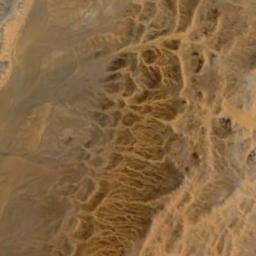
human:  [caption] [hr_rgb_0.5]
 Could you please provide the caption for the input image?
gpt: The desert has deep yellow sand, Some ravines and dunes .

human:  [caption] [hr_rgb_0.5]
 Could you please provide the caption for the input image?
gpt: The desert is smooth and wavy on one side .

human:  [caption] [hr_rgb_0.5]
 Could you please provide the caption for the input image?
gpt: There are patches in this desert .

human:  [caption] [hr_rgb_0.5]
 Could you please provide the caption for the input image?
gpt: The desert is on the hill full of yellow sand .

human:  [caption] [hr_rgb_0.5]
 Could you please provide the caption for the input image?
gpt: A yellow desert with many mounds of dirt .